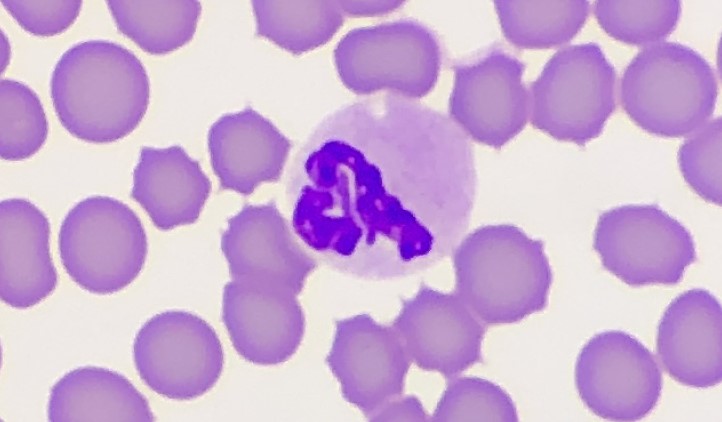
White blood cell type: Neutrophil